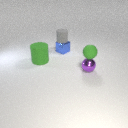
small purple metal sphere below small green rubber sphere